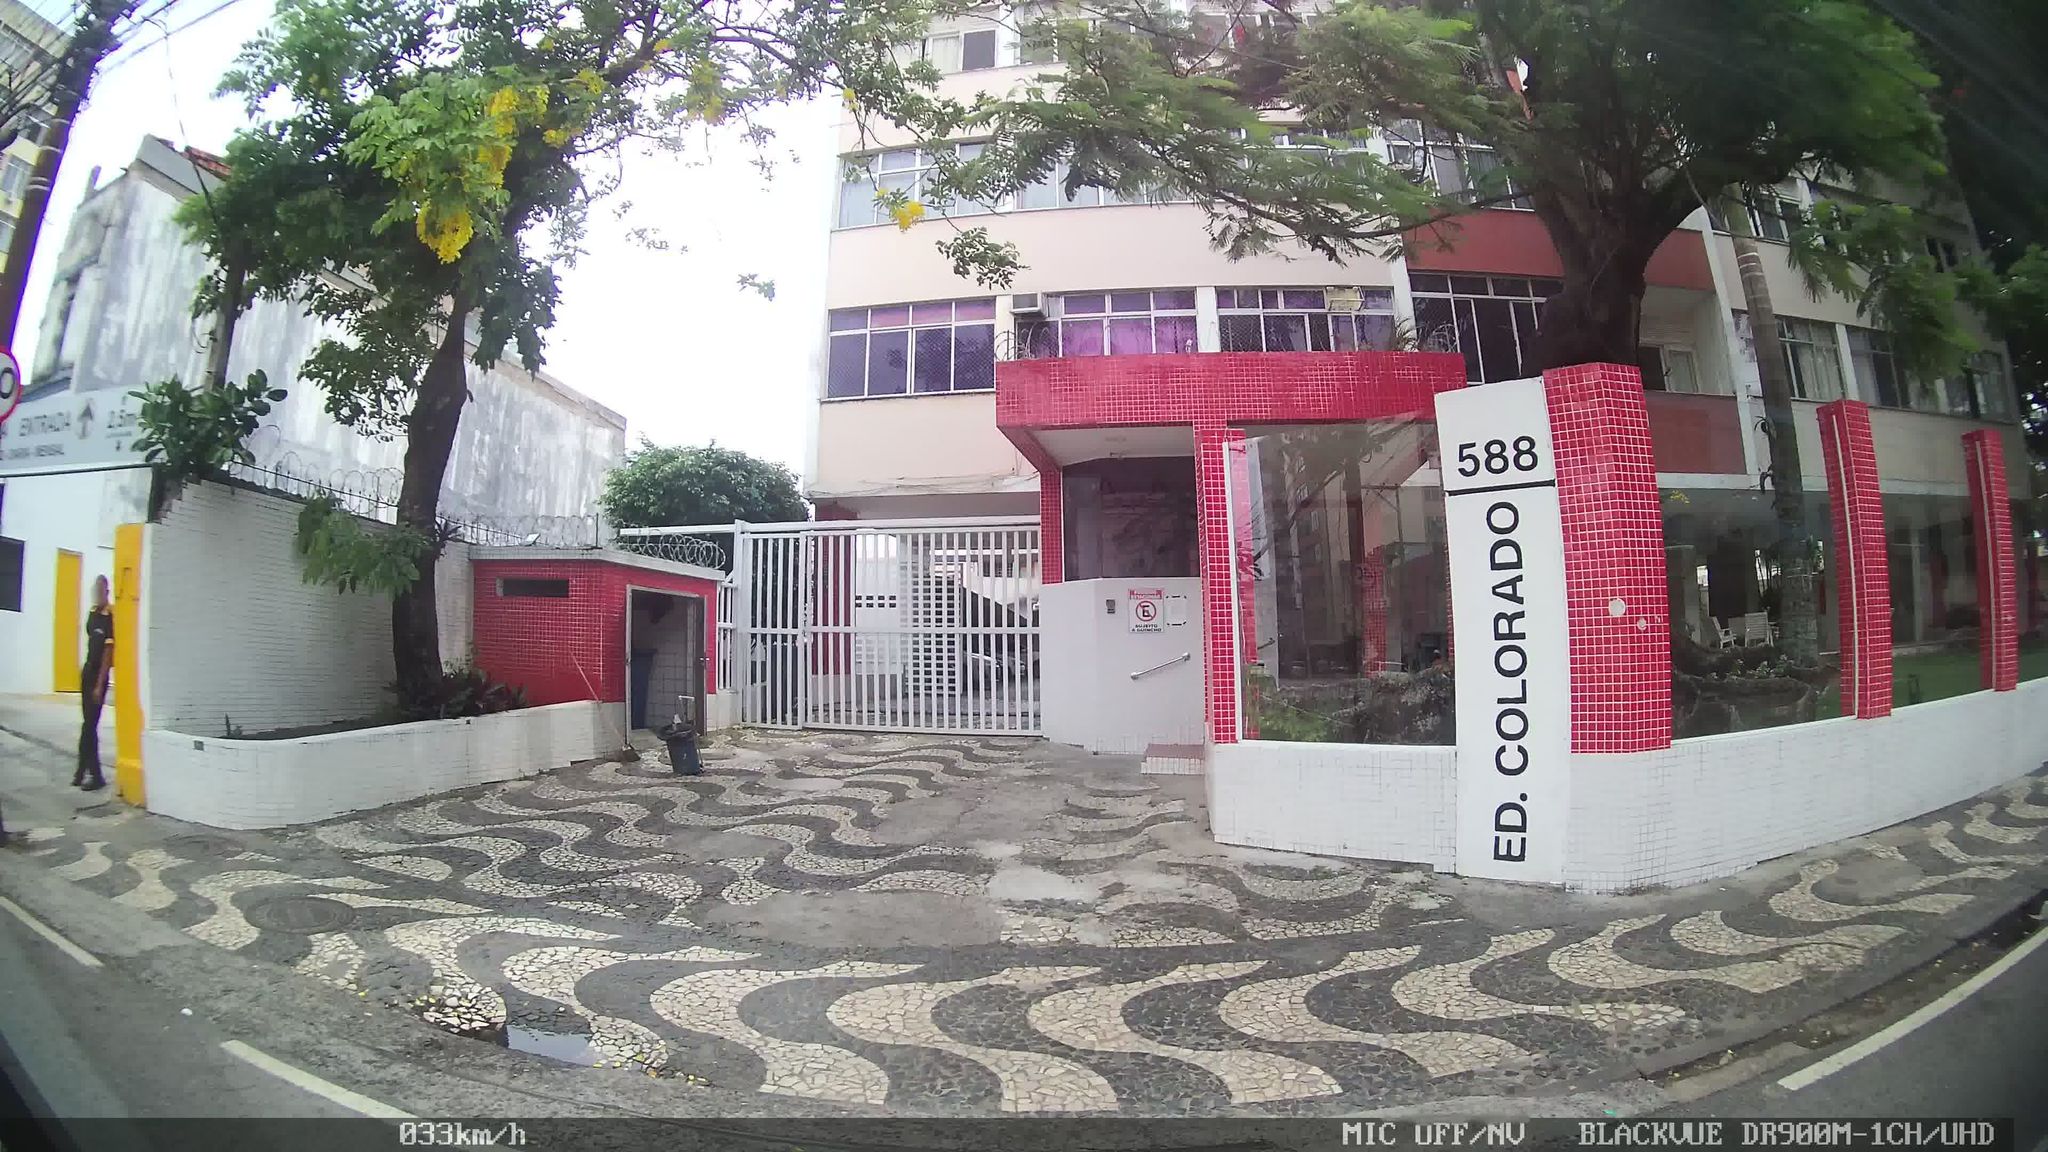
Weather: clear
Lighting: day
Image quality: good
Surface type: walking surface
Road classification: secondary
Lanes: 2
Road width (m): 1.5
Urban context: urban centre
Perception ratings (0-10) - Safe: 2.19, Lively: 6.9, Beautiful: 2.33, Boring: 3.38, Depressing: 8.63, Wealthy: 5.89